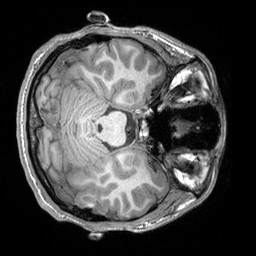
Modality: T1w
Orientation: axial
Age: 23
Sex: male
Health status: healthy
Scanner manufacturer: siemens
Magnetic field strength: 3 T
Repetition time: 2.3 s
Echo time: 0.00303 s